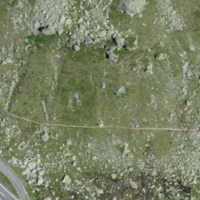
EUNIS habitat code: 31
Species observed at this site:
Sempervivum montanum